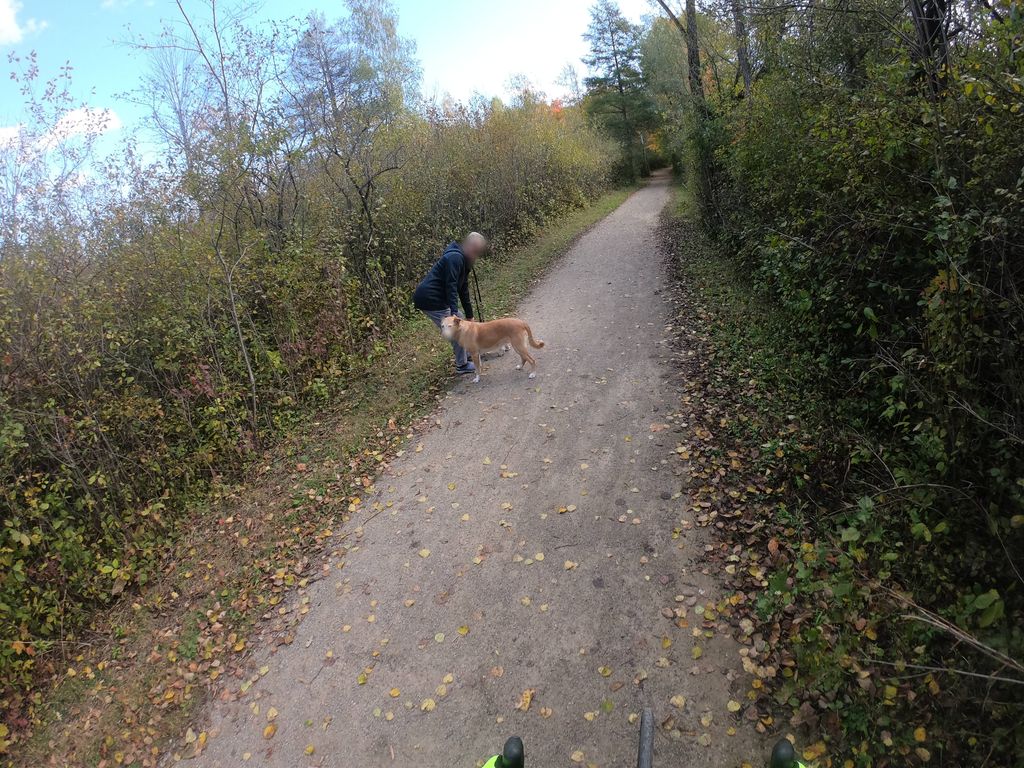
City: kitchener-waterloo